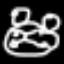
Label: clock